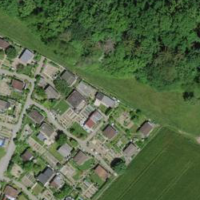
EUNIS habitat code: 53
Species observed at this site:
Parus major